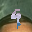
Label: 9